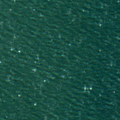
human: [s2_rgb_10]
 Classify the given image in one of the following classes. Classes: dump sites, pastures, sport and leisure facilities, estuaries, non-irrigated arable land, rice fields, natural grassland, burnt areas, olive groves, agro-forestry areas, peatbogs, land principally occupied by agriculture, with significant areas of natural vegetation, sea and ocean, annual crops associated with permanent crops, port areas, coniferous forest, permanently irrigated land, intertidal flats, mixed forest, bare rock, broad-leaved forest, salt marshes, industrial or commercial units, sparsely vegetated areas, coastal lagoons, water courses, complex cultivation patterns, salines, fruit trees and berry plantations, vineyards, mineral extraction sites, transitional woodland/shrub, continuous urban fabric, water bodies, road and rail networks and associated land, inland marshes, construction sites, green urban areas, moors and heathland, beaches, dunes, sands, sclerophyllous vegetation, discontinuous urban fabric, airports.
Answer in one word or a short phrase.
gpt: sea and ocean